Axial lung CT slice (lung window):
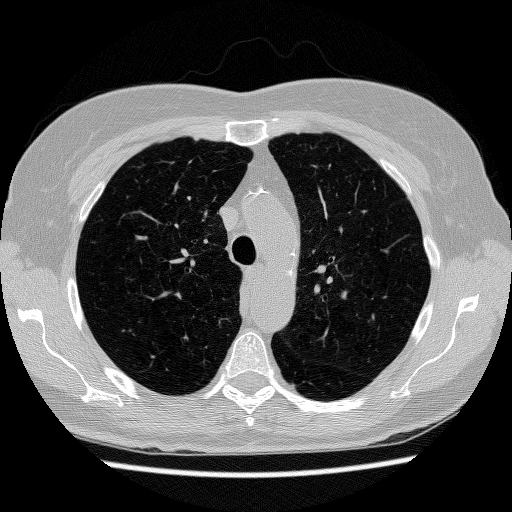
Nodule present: no